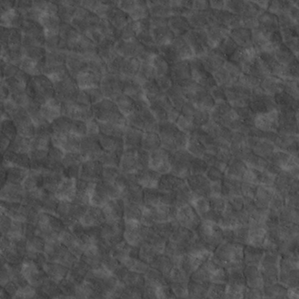
Label: non_frost